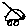
Label: car